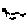
Label: bird